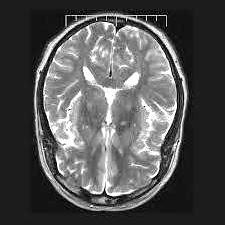
Label: notumor